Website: home-depot
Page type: review-order
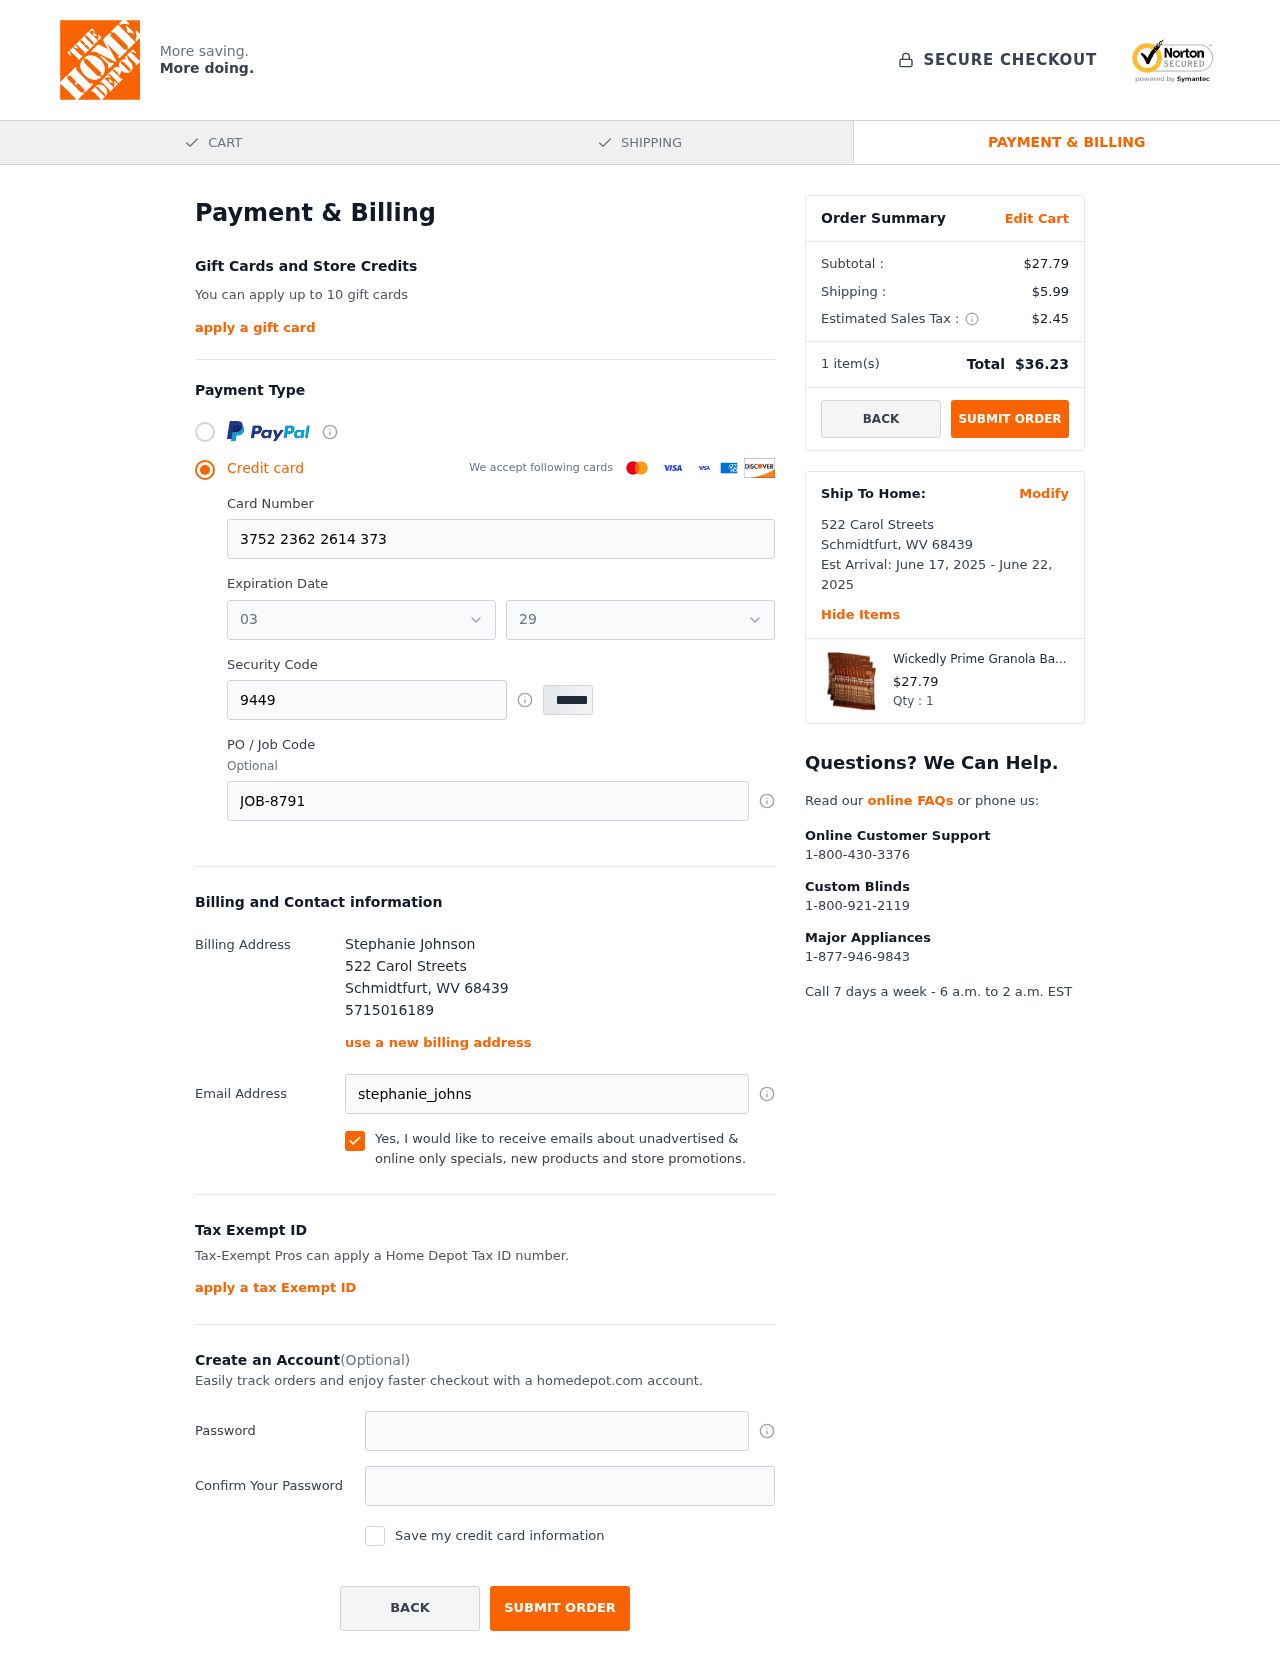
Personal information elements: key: PII_CARD_EXPIRY_MONTH
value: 03
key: PII_CARD_EXPIRY_YEAR
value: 29
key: PII_CITY
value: Schmidtfurt
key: PII_FULLNAME
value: Stephanie Johnson
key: PII_PHONE
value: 5715016189
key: PII_POSTCODE
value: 68439
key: PII_STATE_ABBR
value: WV
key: PII_STREET
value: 522 Carol Streets
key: PII_CARD_NUMBER
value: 3752 2362 2614 373
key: PII_CARD_CVV
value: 9449
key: PII_JOB_CODE
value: JOB-8791
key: PII_EMAIL
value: stephanie_johnson@hotmail.com
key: PII_POSTCODE_FULL
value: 68439
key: PII_POSTCODE_NUMERIC
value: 68439
Product elements: key: PRODUCT1_NAME
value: Wickedly Prime Granola Bar, Cocoa Peanut, 1.2 Ounce (Pack of 30)
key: PRODUCT1_PRICE
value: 27.79
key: PRODUCT1_QUANTITY
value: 1
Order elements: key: ORDER_SUBTOTAL
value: $27.79
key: ORDER_SHIPPING_COST
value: $5.99
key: ORDER_TAX
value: $2.45
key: ORDER_NUM_ITEMS
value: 1
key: ORDER_TOTAL
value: $36.23
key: ORDER_SHIPPING_DATE
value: June 17, 2025
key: ORDER_DELIVERY_DATE
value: June 22, 2025